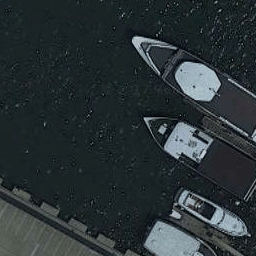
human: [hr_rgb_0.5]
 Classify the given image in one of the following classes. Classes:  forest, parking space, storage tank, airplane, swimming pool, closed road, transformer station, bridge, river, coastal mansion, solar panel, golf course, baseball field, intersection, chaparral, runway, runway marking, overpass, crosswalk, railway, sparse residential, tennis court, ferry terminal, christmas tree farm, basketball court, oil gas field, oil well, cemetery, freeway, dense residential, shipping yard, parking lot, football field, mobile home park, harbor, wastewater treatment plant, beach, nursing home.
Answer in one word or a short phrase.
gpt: harbor